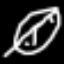
Label: leaf